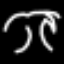
Label: palm tree